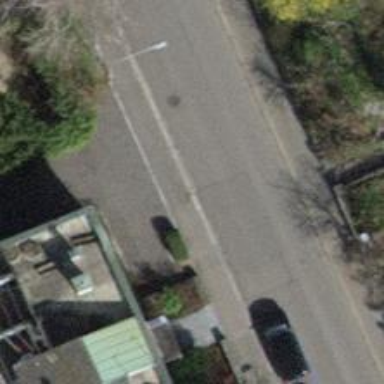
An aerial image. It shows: Asphalt sidewalk.